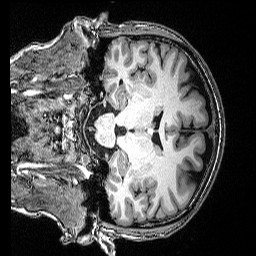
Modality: T1w
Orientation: coronal
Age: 35
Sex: male
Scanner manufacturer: siemens
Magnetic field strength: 3 T
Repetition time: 2.53 s
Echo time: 0.0035 s